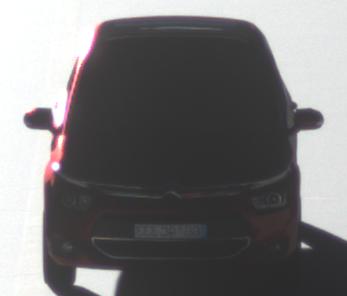
Make: Citroen
Model: Grand C4 Picasso VTi 120
Detailed model: Grand C4 Picasso (II)
Model produced from: 2013/10
Model produced until: 2015/02
Doors: 5
Color: red
Road condition: dry road
Daytime: sunrise or sunset
Contrast: high contrast